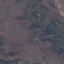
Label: HerbaceousVegetation